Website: lowes
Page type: customer-info-address
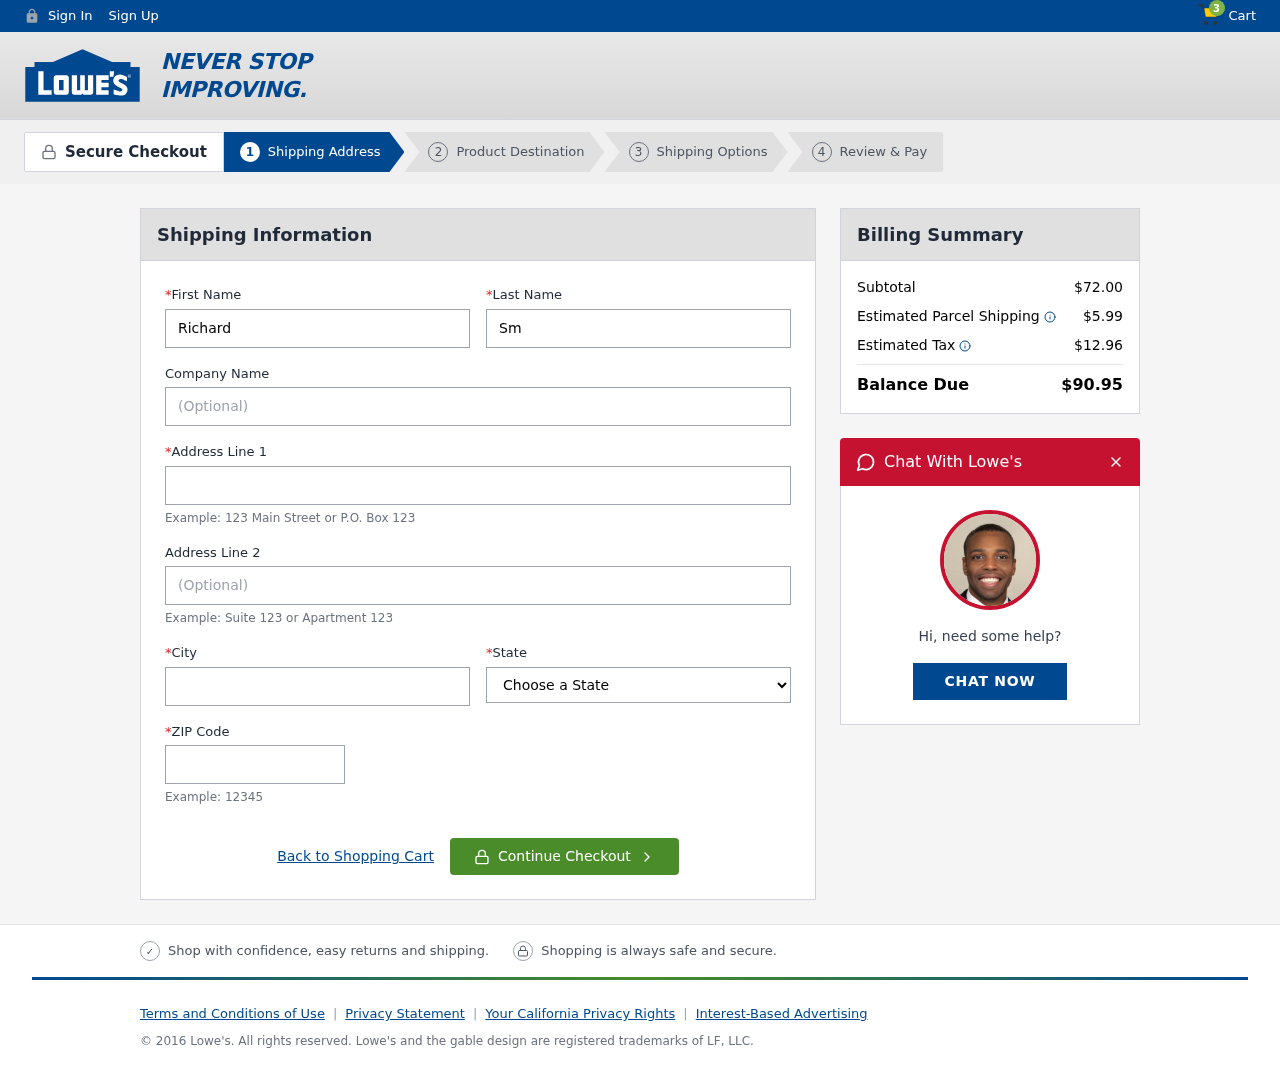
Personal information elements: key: PII_CITY
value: North Donaldmouth
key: PII_FIRSTNAME
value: Richard
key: PII_LASTNAME
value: Smith
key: PII_POSTCODE
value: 58155
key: PII_STATE
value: Alaska
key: PII_STREET
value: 14042 Johnson Fields Apt. 779
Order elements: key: ORDER_NUM_ITEMS
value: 3
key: ORDER_SUBTOTAL
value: $72.00
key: ORDER_SHIPPING_COST
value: $5.99
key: ORDER_TAX
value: $12.96
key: ORDER_TOTAL
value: $90.95